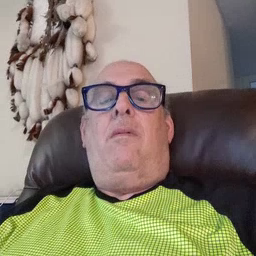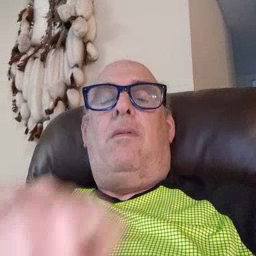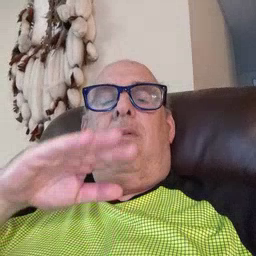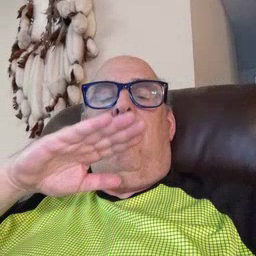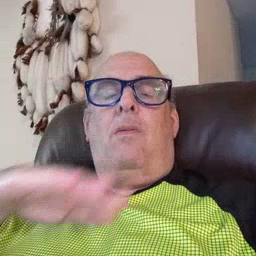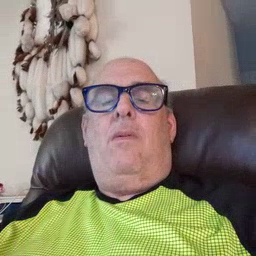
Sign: quiet